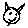
Label: cat